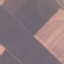
Land use / land cover class: AnnualCrop